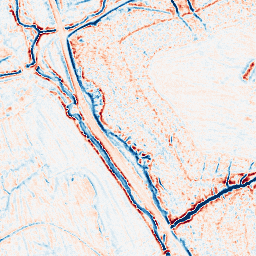
Category: edge_preserving
Decomposition family: bilateral
Decomposition parameters: d: 9
sigma_color: 100
sigma_space: 100
Upsampling method: sinc_hamming
Upsampling parameters: scale: 2
kernel_size: 16
Upsampling scale: 2